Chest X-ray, AP view. Patient: 57 years old, sex M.
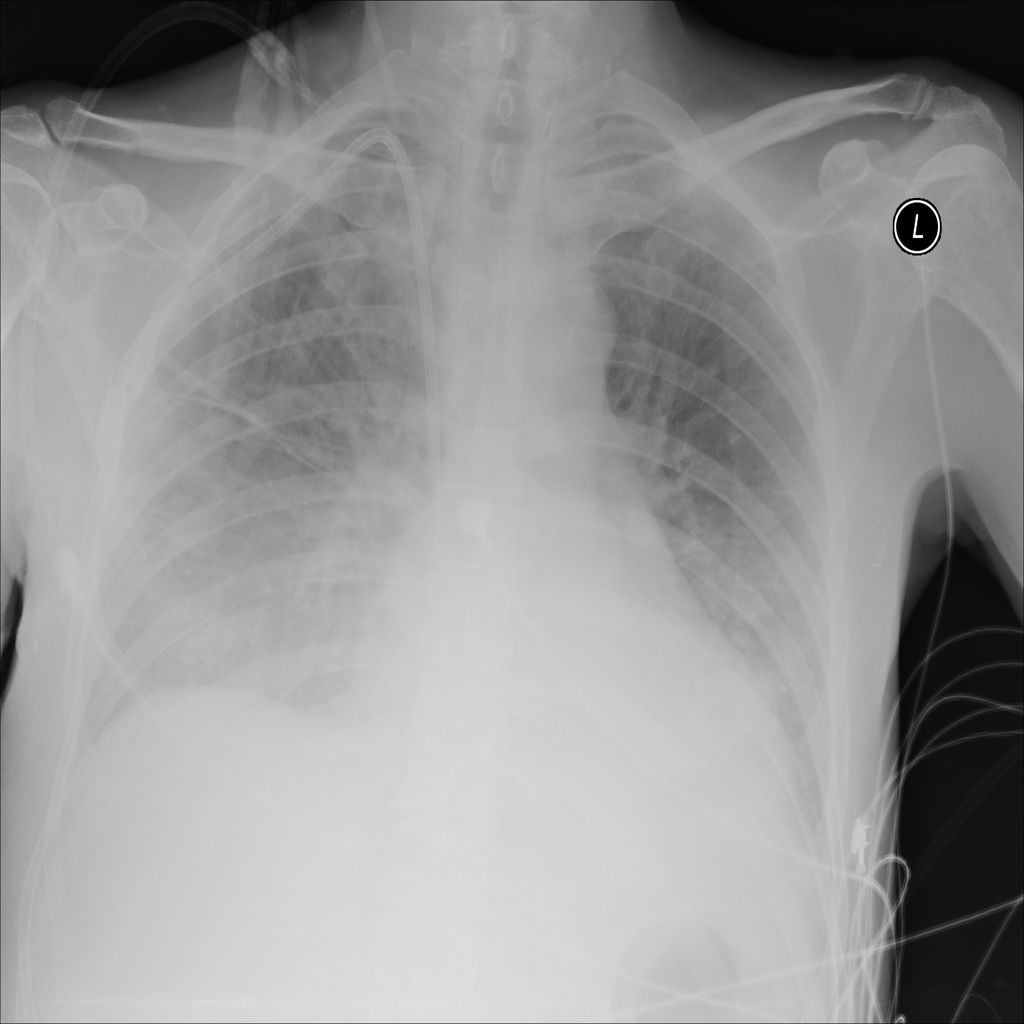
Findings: Consolidation, Edema